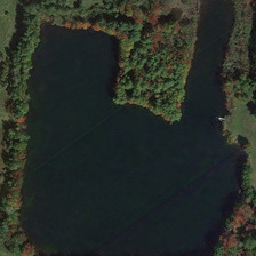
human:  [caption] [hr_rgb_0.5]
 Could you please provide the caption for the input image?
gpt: Green ponds and lawns surround it.

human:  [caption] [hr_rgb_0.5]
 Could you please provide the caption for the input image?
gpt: Many small black fish are in the pond.

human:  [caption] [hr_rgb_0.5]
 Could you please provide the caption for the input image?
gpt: The pond is surrounded by bright green lawn and vegetation.

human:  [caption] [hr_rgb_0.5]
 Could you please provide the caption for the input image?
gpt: There are many small black fish in the pond.

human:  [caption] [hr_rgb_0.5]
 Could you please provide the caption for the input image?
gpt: Many little black fish are in the pond.